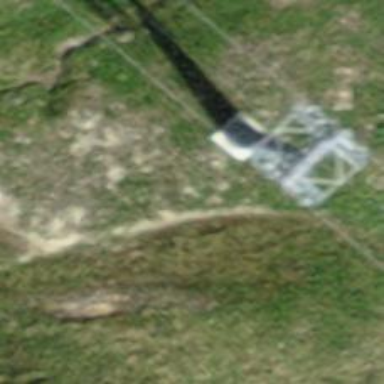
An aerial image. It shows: Pylon used for aerialway.